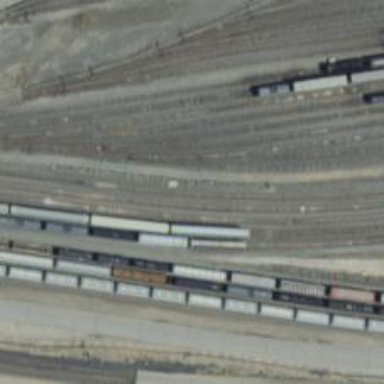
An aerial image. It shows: Railway yard.